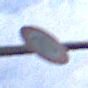
Verkehrszeichen: Geschwindigkeit70
Umgebung: Outdoor, Nature
Tageszeit: MorningAfternoon
Wetter: PartlyCloudy
Licht: Natural
Jahreszeit: NotSpecified
Kontrast: MediumContrast